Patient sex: M
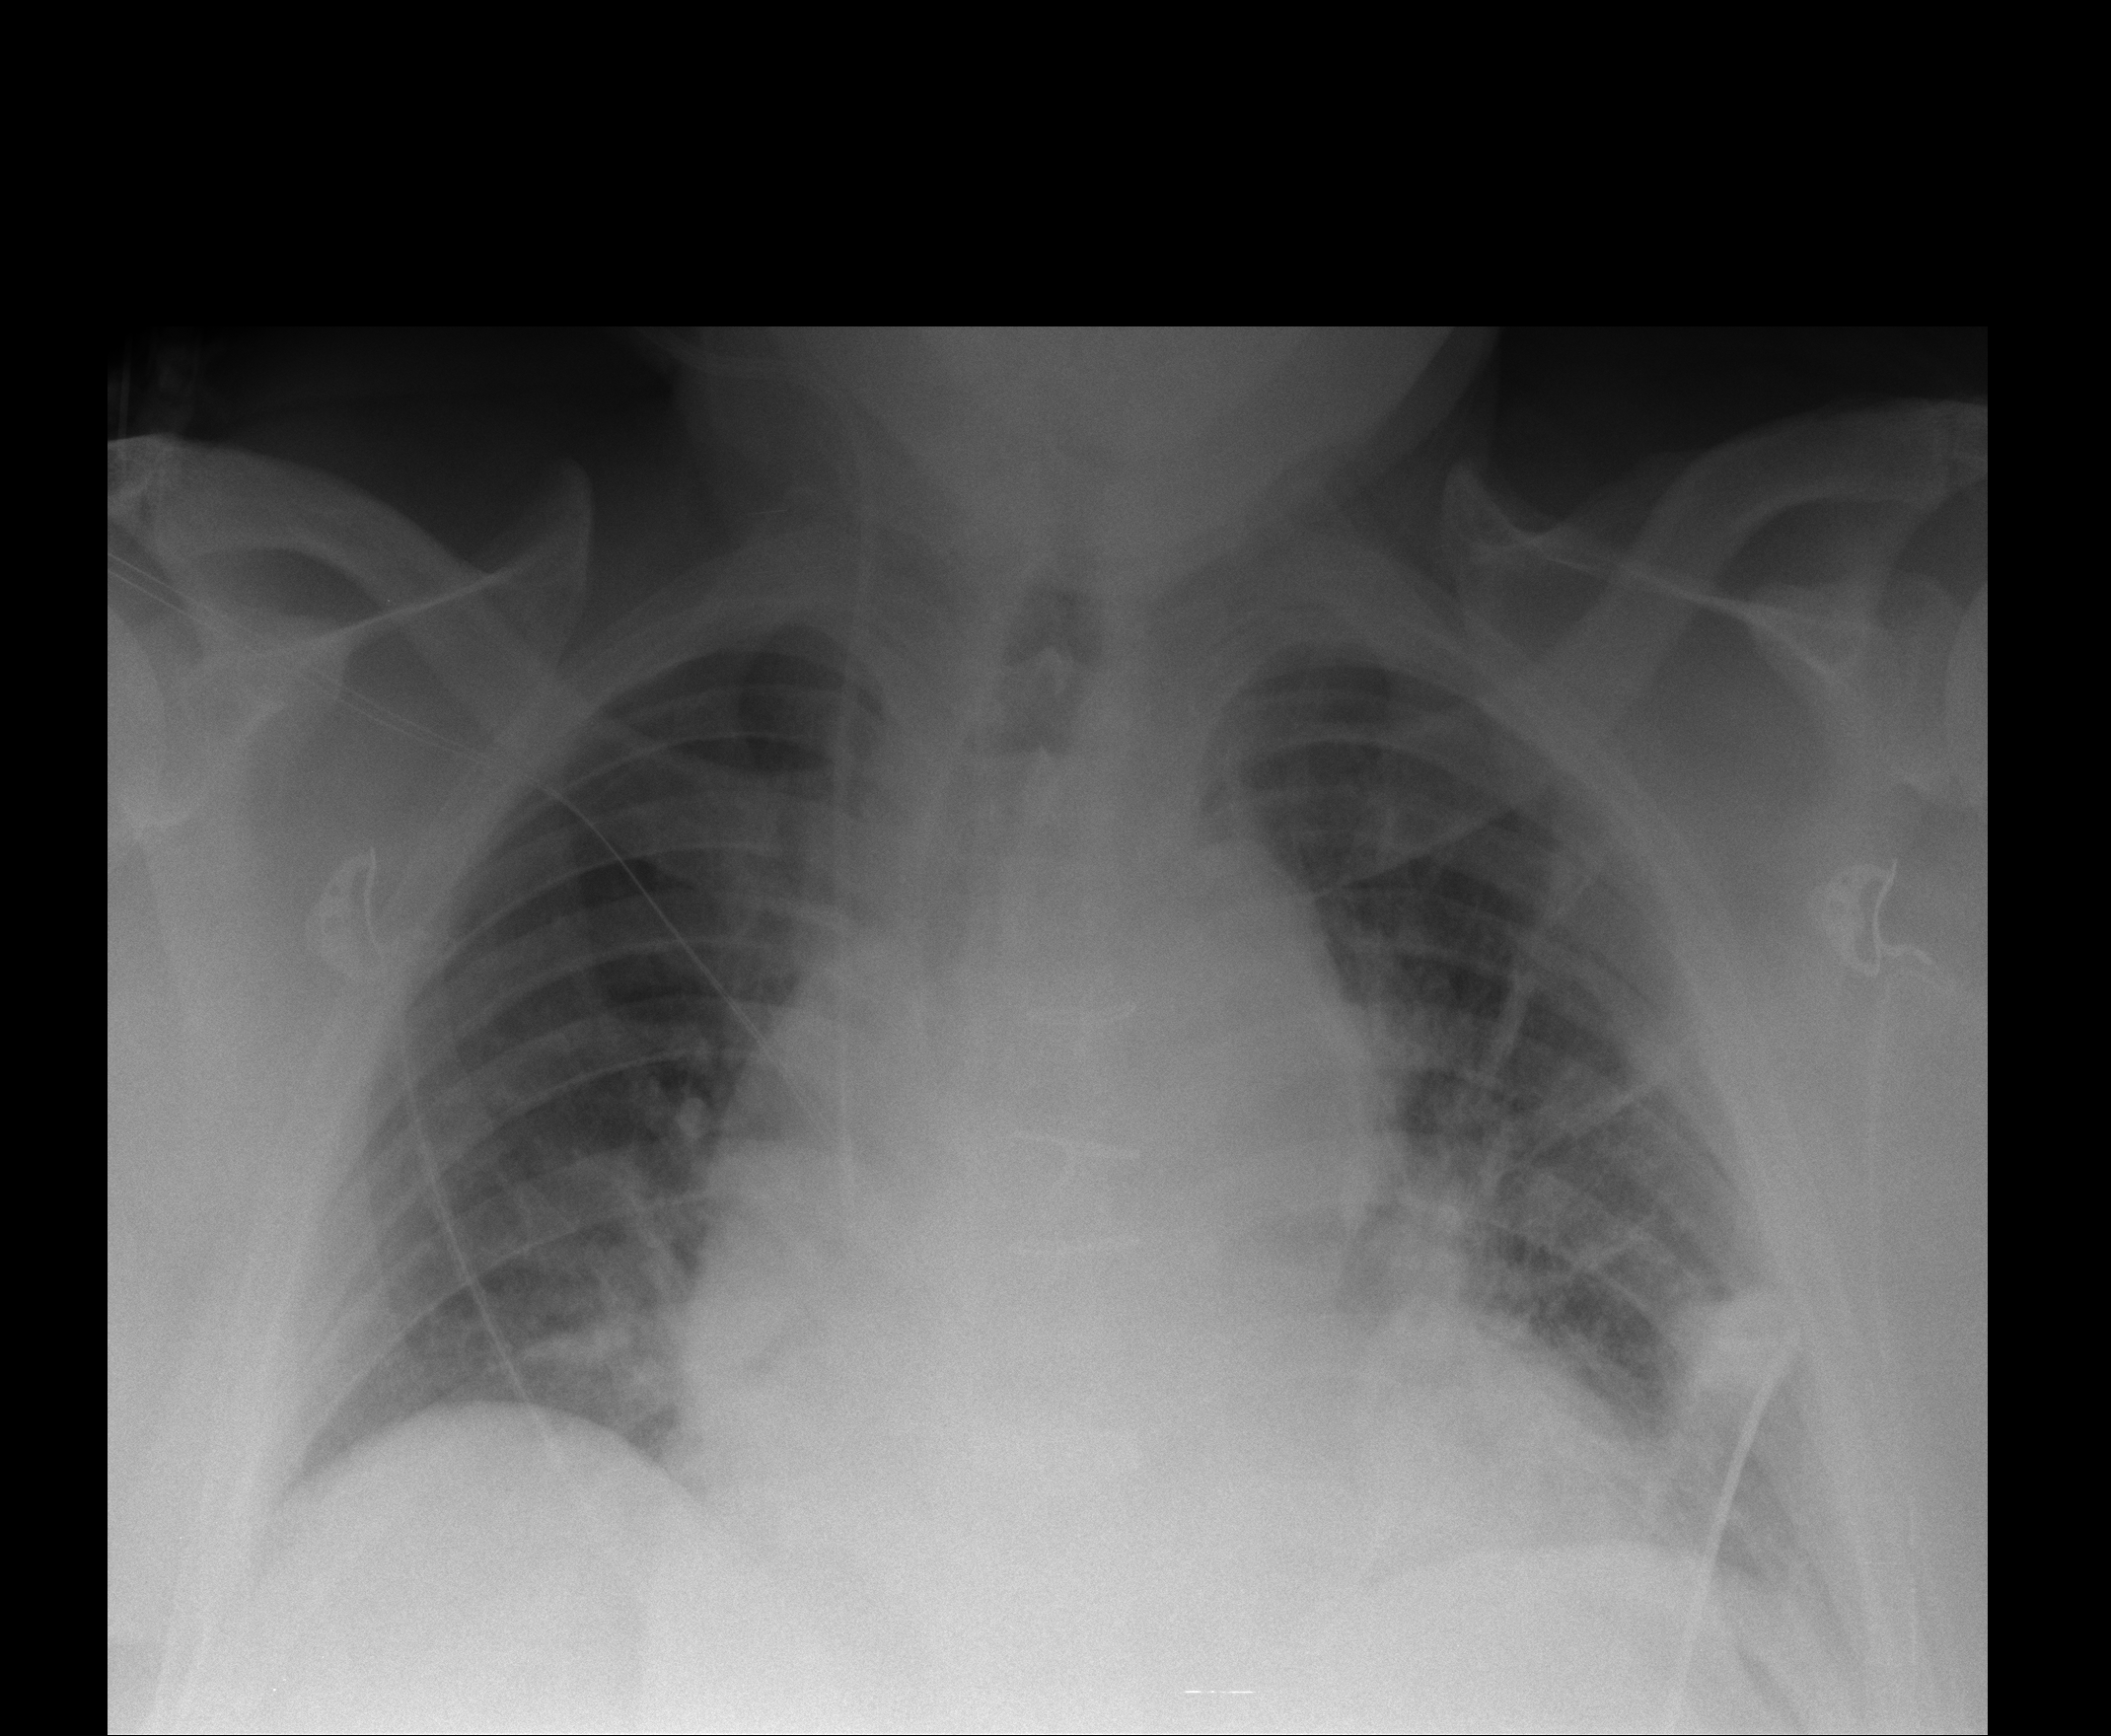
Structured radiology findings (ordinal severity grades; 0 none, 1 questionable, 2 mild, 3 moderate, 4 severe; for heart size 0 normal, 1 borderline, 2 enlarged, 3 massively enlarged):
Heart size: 2
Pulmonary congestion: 0
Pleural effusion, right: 0
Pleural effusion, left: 0
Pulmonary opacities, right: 0
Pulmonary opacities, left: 1
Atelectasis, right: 0
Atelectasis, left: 2